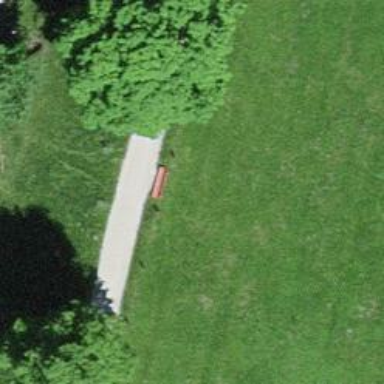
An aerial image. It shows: Red bench.